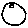
Label: moon